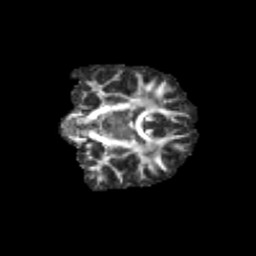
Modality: FA
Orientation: coronal
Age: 13
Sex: female
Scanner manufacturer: siemens
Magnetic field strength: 3 T
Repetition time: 3.8 s
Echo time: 0.07 s